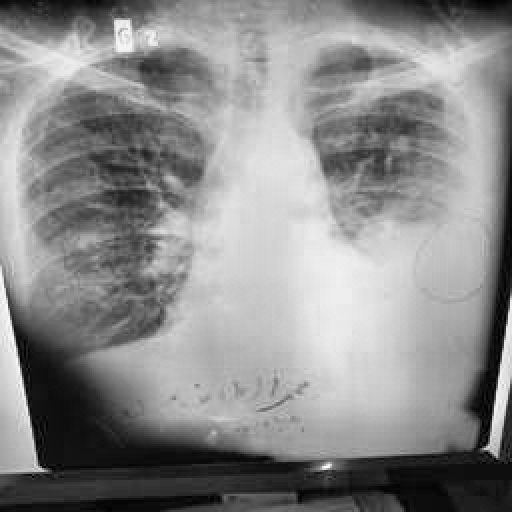
Finding: TUBERCULOSIS